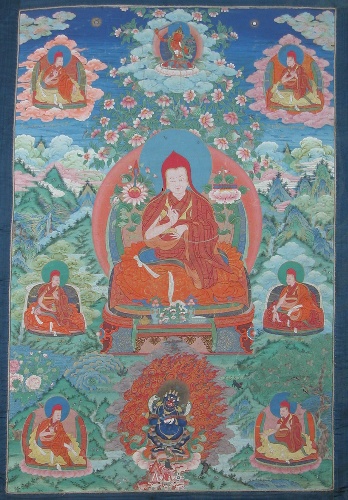
Date: 18th century
Object type: Tangka
Classification: Paintings
Medium: Distemper on cloth
Culture: Eastern Tibet
Dimensions: Image: 28 x 18 1/2 in. (71.1 x 47 cm)
Overall (with brocade): 48 x 27 in. (121.9 x 68.6 cm)
Department: Asian Art
Credit line: Purchase, Rogers Fund, by exchange, 2006
Accession year: 2006
Repository: Metropolitan Museum of Art, New York, NY
Tags: Men|Flowers|Buddhism